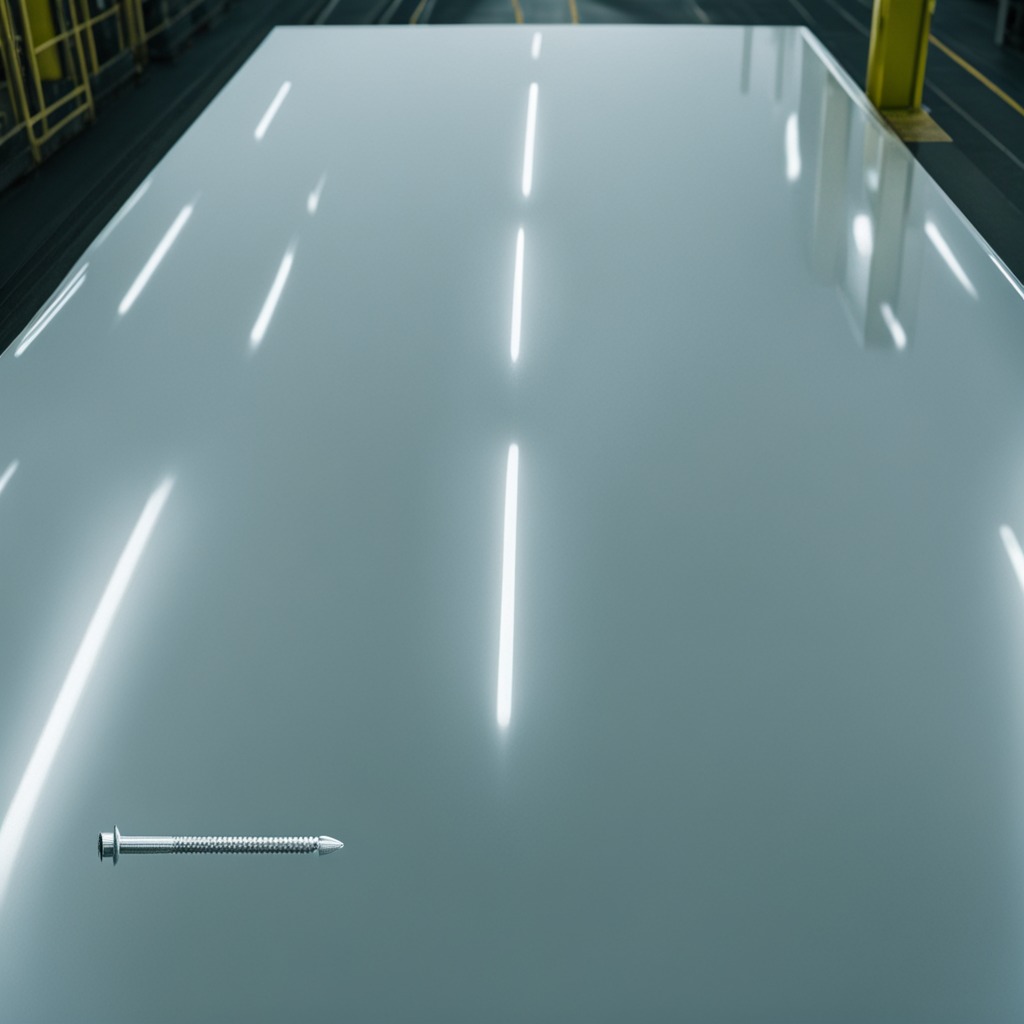
A metal screw is lying on the table.